Question: For some reason (that I've yet to figure out), the following code doesn't quite work as expected. I'm trying to write an array of shorts to a file and while the file is generated successfully, the values are just not right. The example code is
'''
short* sarray = new short[2000];
for(int i=0;i<2000;i++)
sarray[i]=i*2;
FILE* oFile;
oFile = fopen("E:\audio_rec\test_1.raw", "w");
int shortsRead =fwrite(sarray, sizeof(short), 2000, oFile);
fclose(oFile);
'''
The file content (as displayed in a hex editor). It's clear that only the first 5 values (up to 8) are as expected.
Any ideas?

Thanks
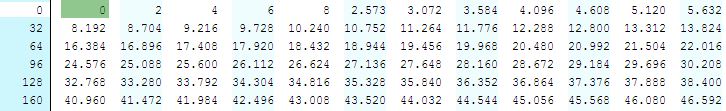
Answer: In Windows you need to tell <URL> that the data is binary or it messes up "
" to "
".
'''
fopen("E:\audio_rec\test_1.raw", "wb");
'''